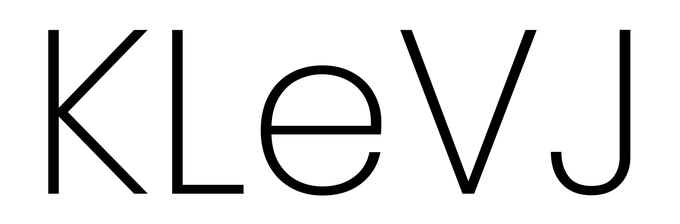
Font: Poppins-ExtraLight